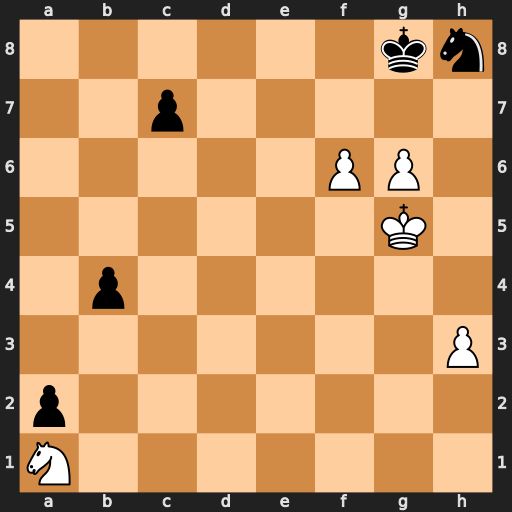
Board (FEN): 6kn/2p5/5PP1/6K1/1p6/7P/p7/N7
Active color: w
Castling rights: -
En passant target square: -
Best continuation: h4 c5 h5 b3 Nxb3